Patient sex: M
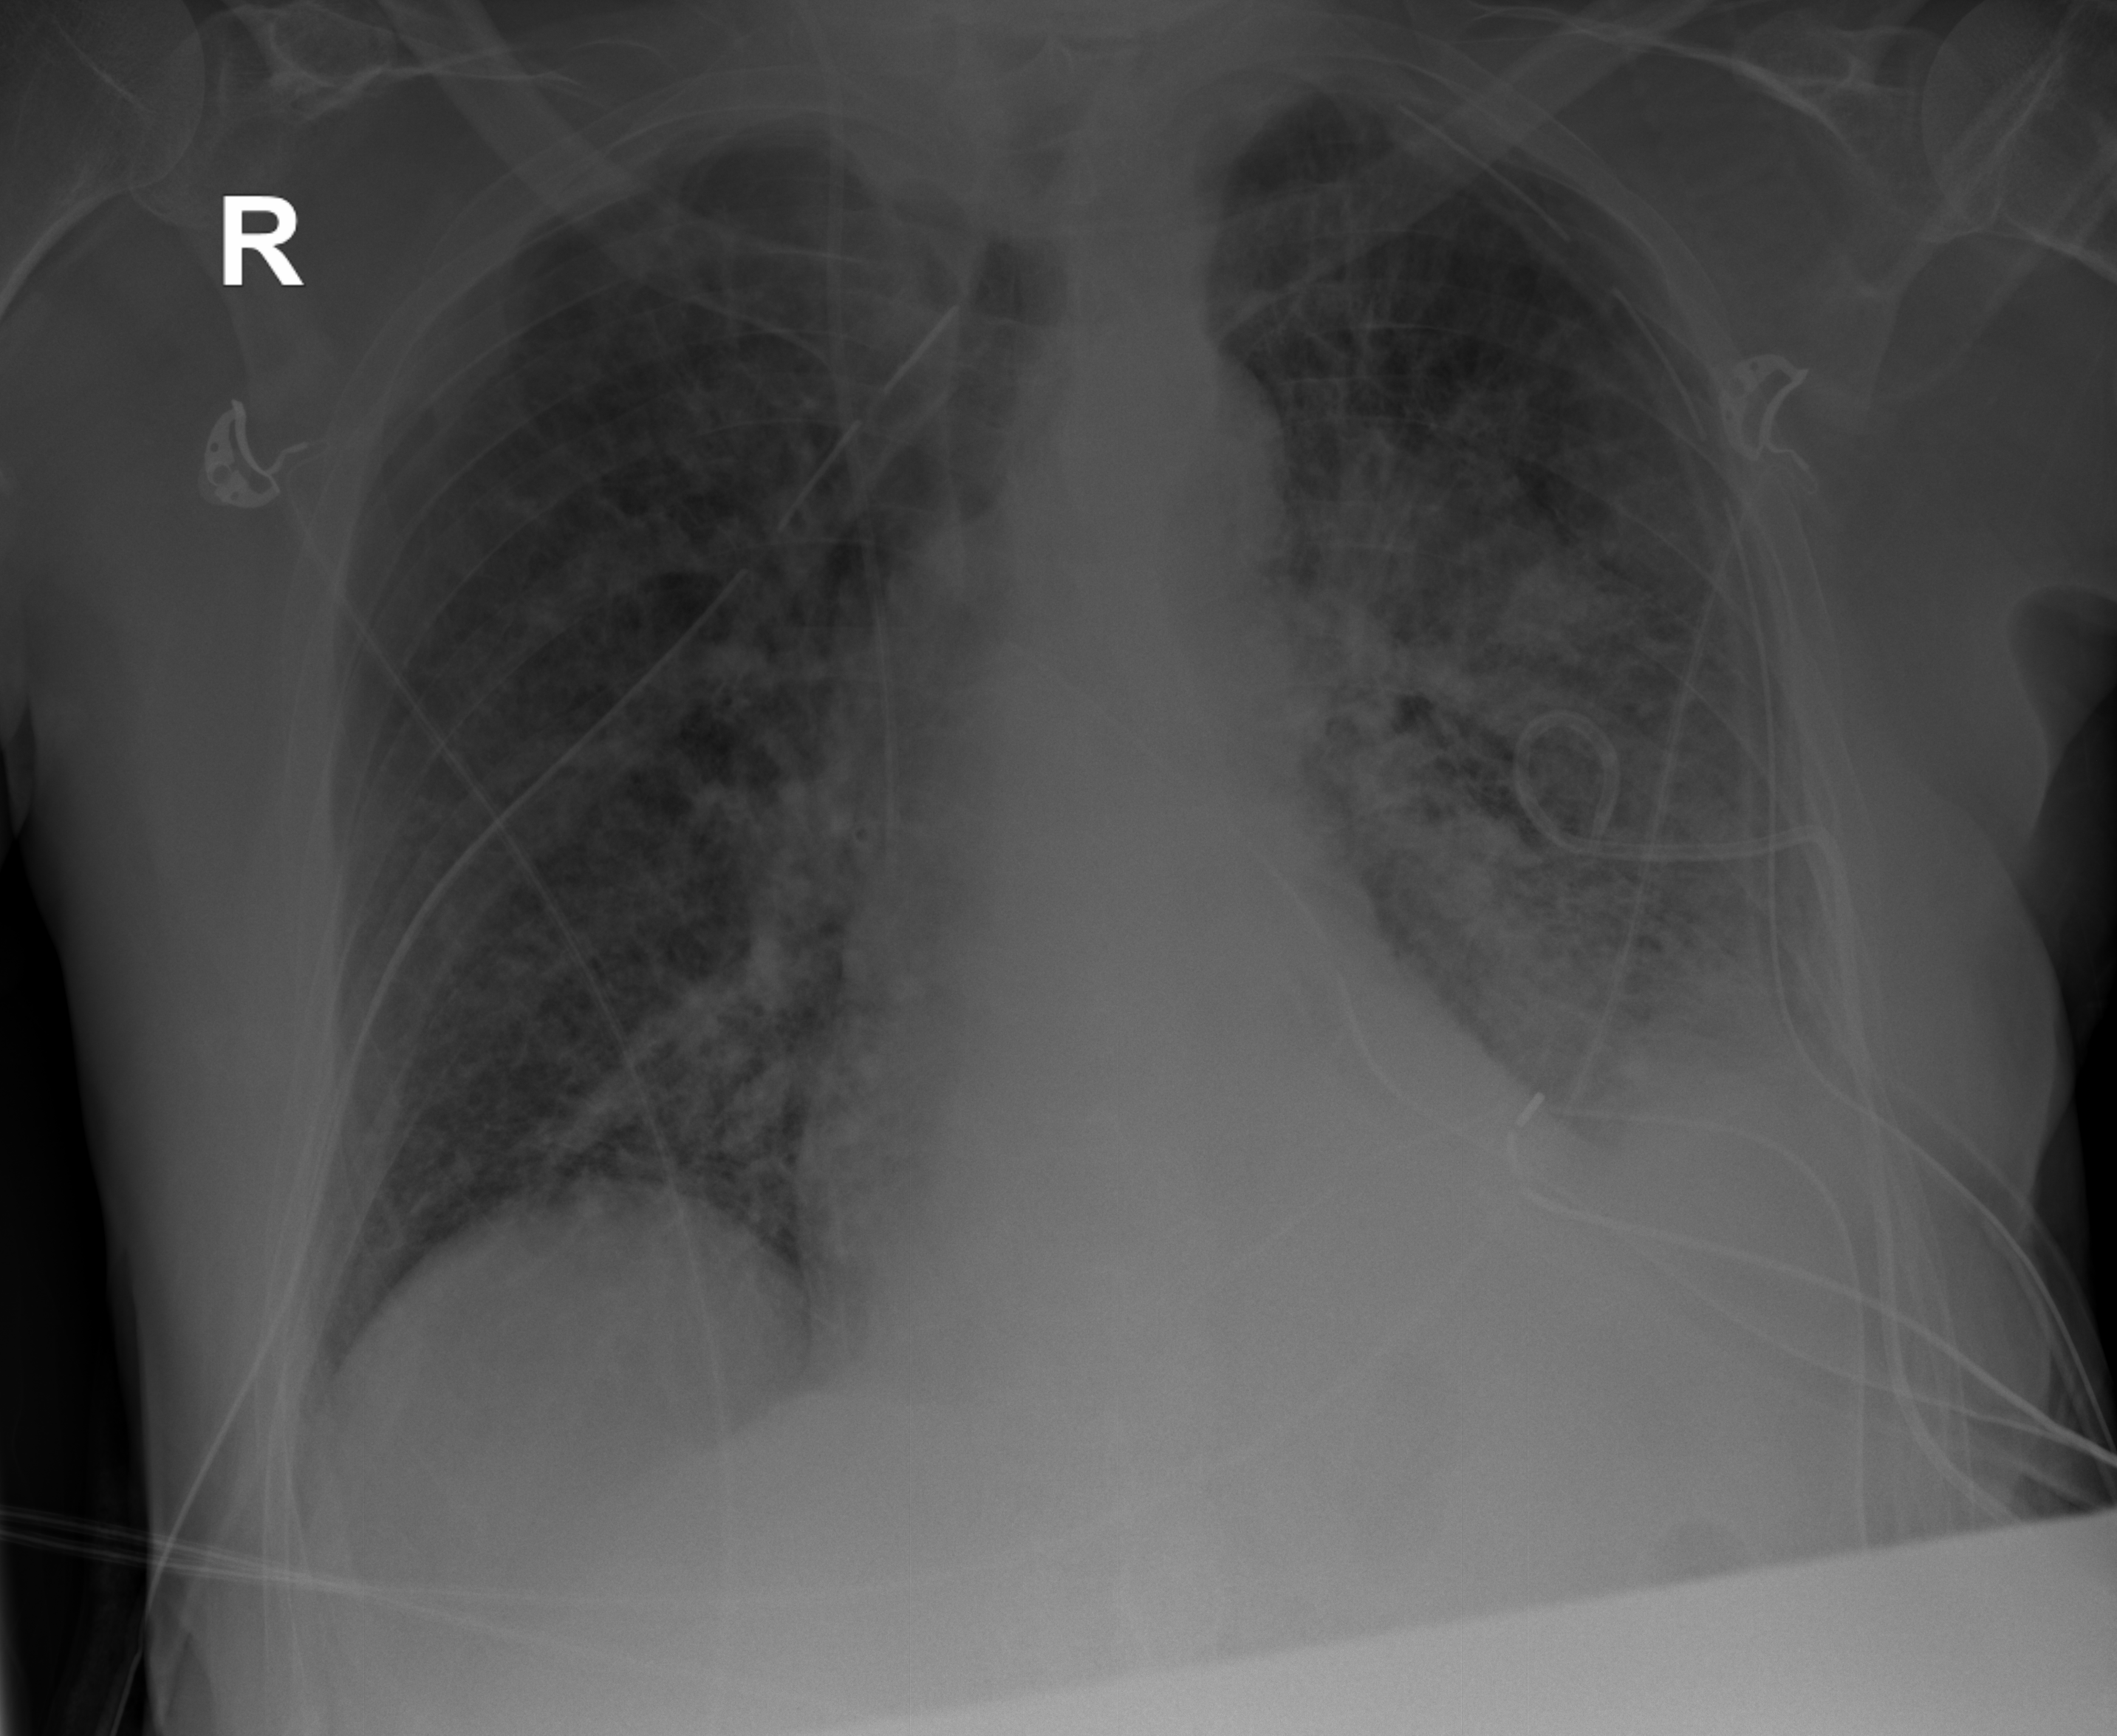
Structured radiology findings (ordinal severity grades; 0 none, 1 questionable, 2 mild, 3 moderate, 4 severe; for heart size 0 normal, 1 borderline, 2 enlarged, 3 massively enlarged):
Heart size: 2
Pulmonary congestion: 2
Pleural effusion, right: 0
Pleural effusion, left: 2
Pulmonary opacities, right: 2
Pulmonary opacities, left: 3
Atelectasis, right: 2
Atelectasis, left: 3